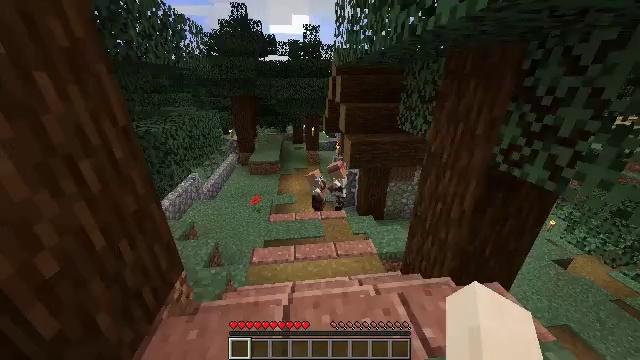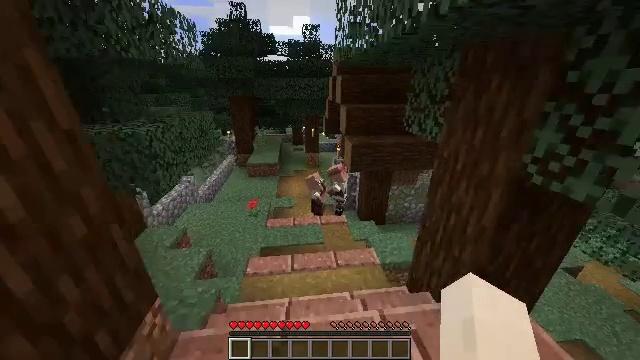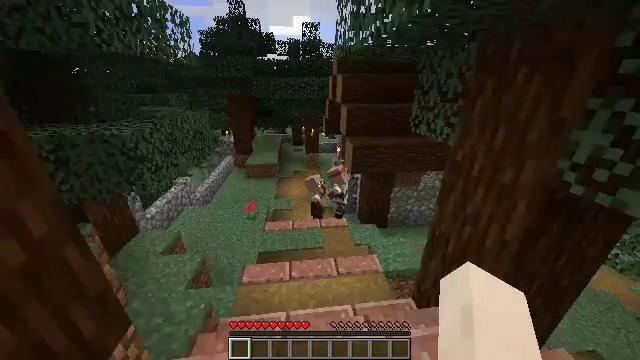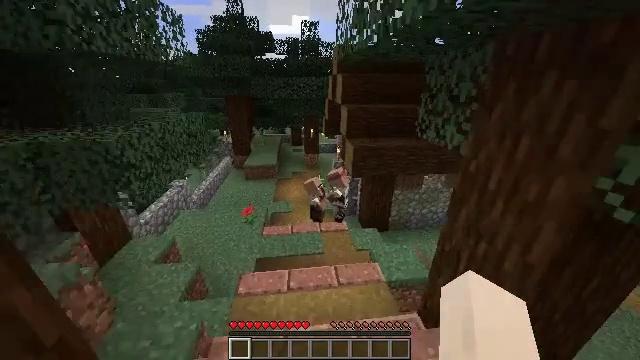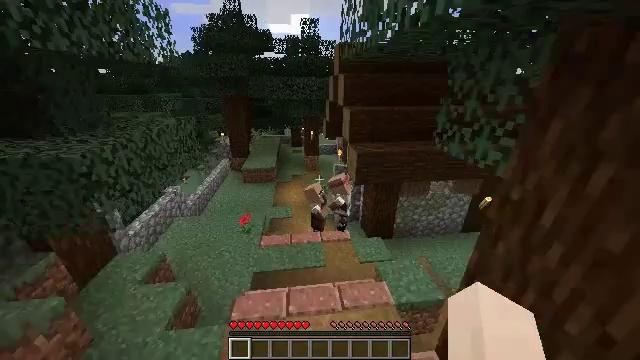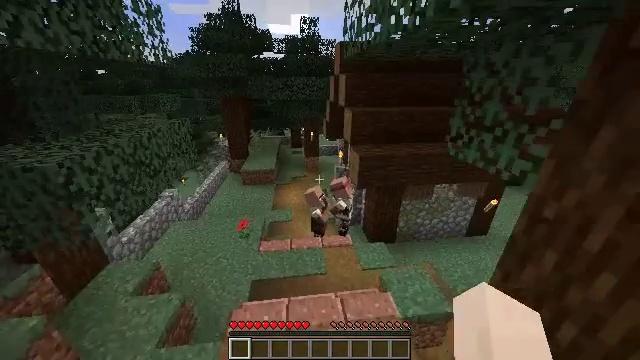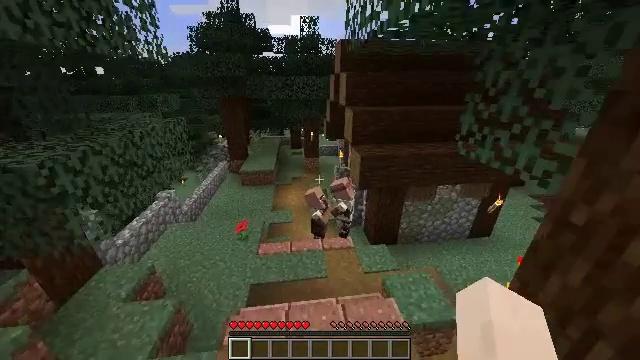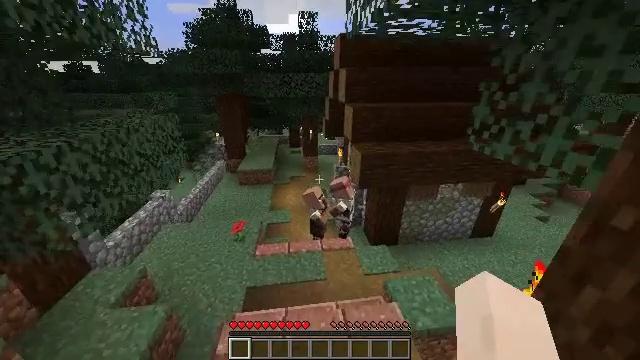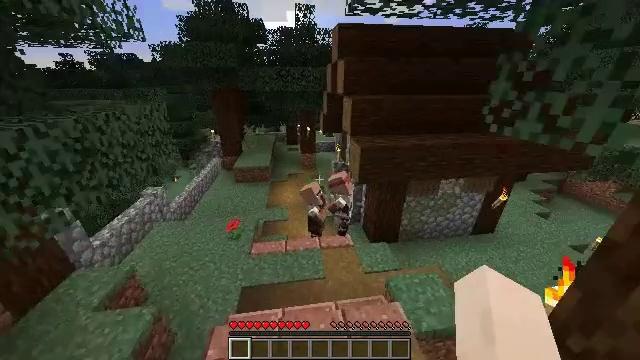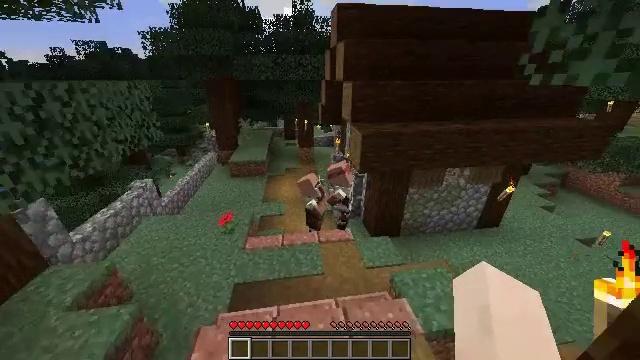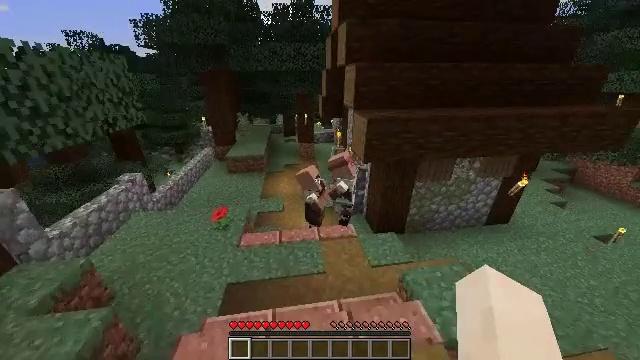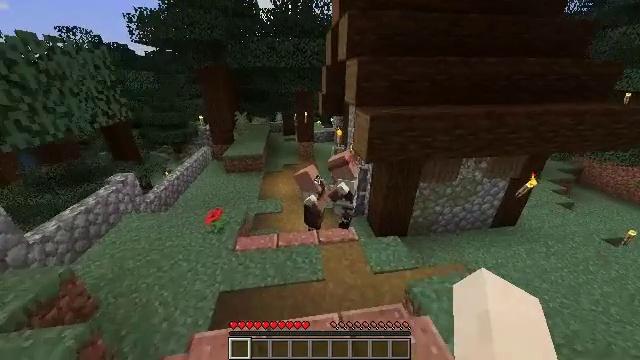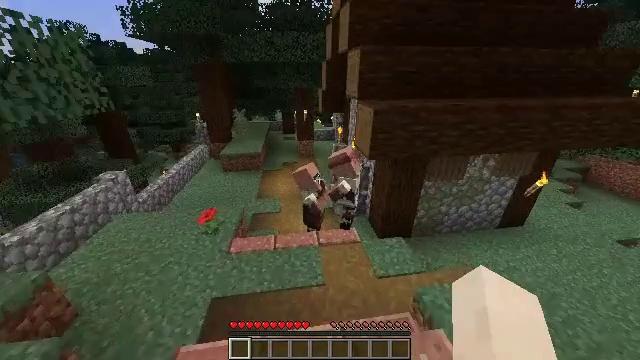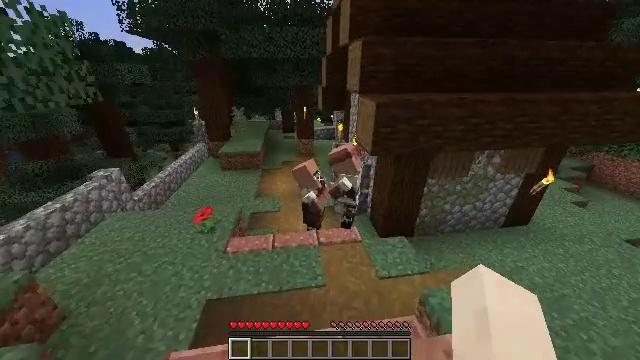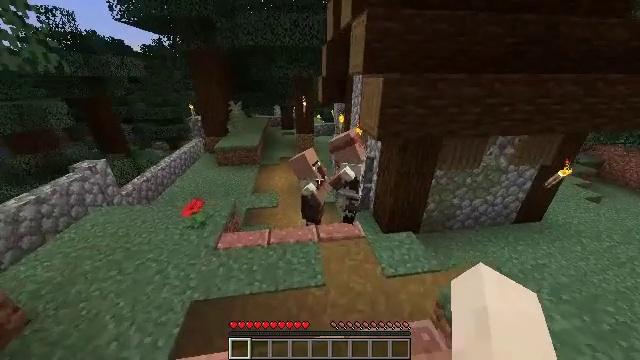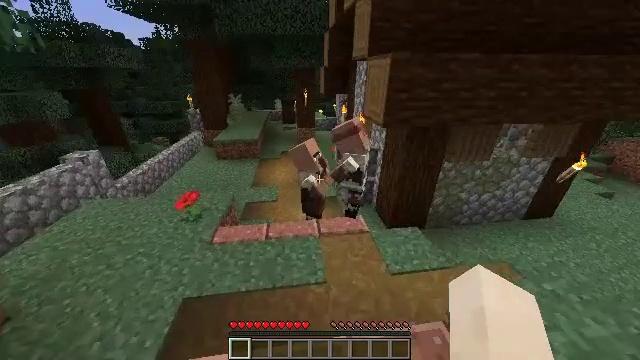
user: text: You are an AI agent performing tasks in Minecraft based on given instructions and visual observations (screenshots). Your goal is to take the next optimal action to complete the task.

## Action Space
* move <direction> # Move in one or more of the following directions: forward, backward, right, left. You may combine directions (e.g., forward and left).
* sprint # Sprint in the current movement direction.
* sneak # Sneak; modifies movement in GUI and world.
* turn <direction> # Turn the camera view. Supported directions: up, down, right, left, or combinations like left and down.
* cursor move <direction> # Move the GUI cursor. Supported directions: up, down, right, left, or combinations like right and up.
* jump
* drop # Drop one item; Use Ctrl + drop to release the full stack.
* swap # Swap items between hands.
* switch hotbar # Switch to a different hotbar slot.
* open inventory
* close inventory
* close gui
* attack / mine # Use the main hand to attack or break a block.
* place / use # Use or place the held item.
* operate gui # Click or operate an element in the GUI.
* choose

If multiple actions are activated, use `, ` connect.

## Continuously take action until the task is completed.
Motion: motion action
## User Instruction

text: Mine spruce leaves from the tree.
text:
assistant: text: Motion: move forward
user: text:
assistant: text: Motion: move forward
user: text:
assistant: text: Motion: move forward
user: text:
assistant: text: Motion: move forward
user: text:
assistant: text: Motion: move forward
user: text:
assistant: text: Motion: move forward
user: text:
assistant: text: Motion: move forward
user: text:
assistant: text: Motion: move forward
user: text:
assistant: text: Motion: move forward
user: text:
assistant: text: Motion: move forward
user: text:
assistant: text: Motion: move forward
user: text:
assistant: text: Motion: move forward
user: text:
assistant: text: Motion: move forward
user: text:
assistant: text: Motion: move forward
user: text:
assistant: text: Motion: move forward
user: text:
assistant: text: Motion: move forward
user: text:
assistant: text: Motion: move forward
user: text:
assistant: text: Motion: move forward
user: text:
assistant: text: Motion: move forward
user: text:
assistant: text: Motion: move forward
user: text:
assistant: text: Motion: use / place
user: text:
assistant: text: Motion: use / place
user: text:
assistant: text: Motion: no_op
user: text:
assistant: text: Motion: no_op
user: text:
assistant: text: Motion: no_op
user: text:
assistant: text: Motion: open gui
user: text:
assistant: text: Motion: no_op
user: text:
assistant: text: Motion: no_op
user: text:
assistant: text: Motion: no_op
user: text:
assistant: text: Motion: no_op